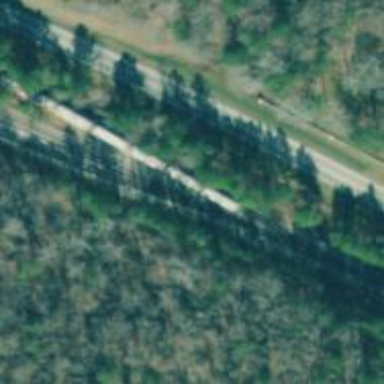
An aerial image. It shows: Railway siding with rails.